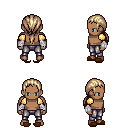
a pixel art fantasy rpg character, male body template, human, dark skin, gold arm armor, metal pants, white blonde ponytail hairstyle, white cloth bandages, brown slippers, four views (front, back, left, right), 2x2 character sprite sheet, small pixel art, hard edges, no anti-aliasing